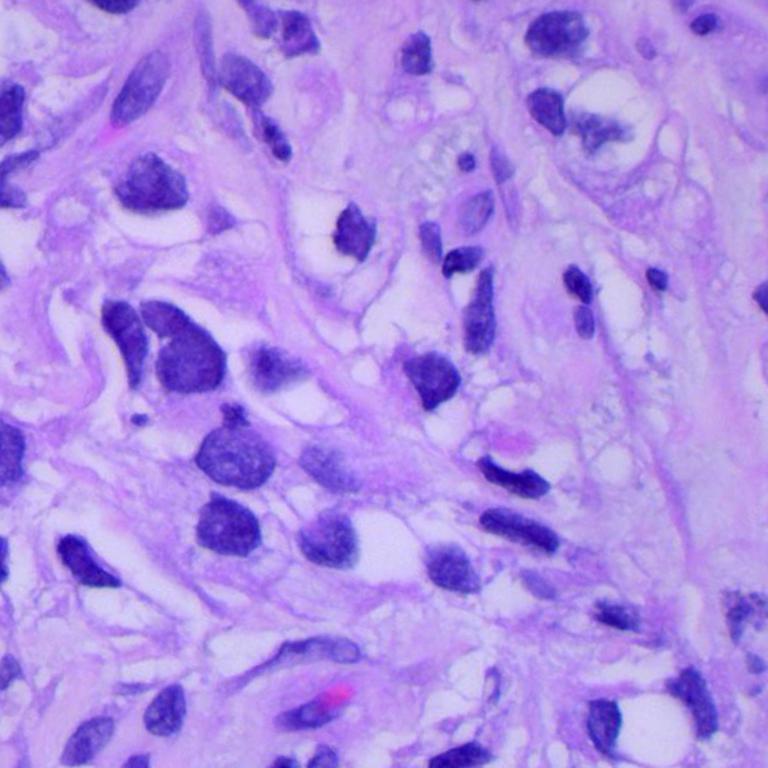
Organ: lung
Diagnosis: adenocarcinomas